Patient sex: F
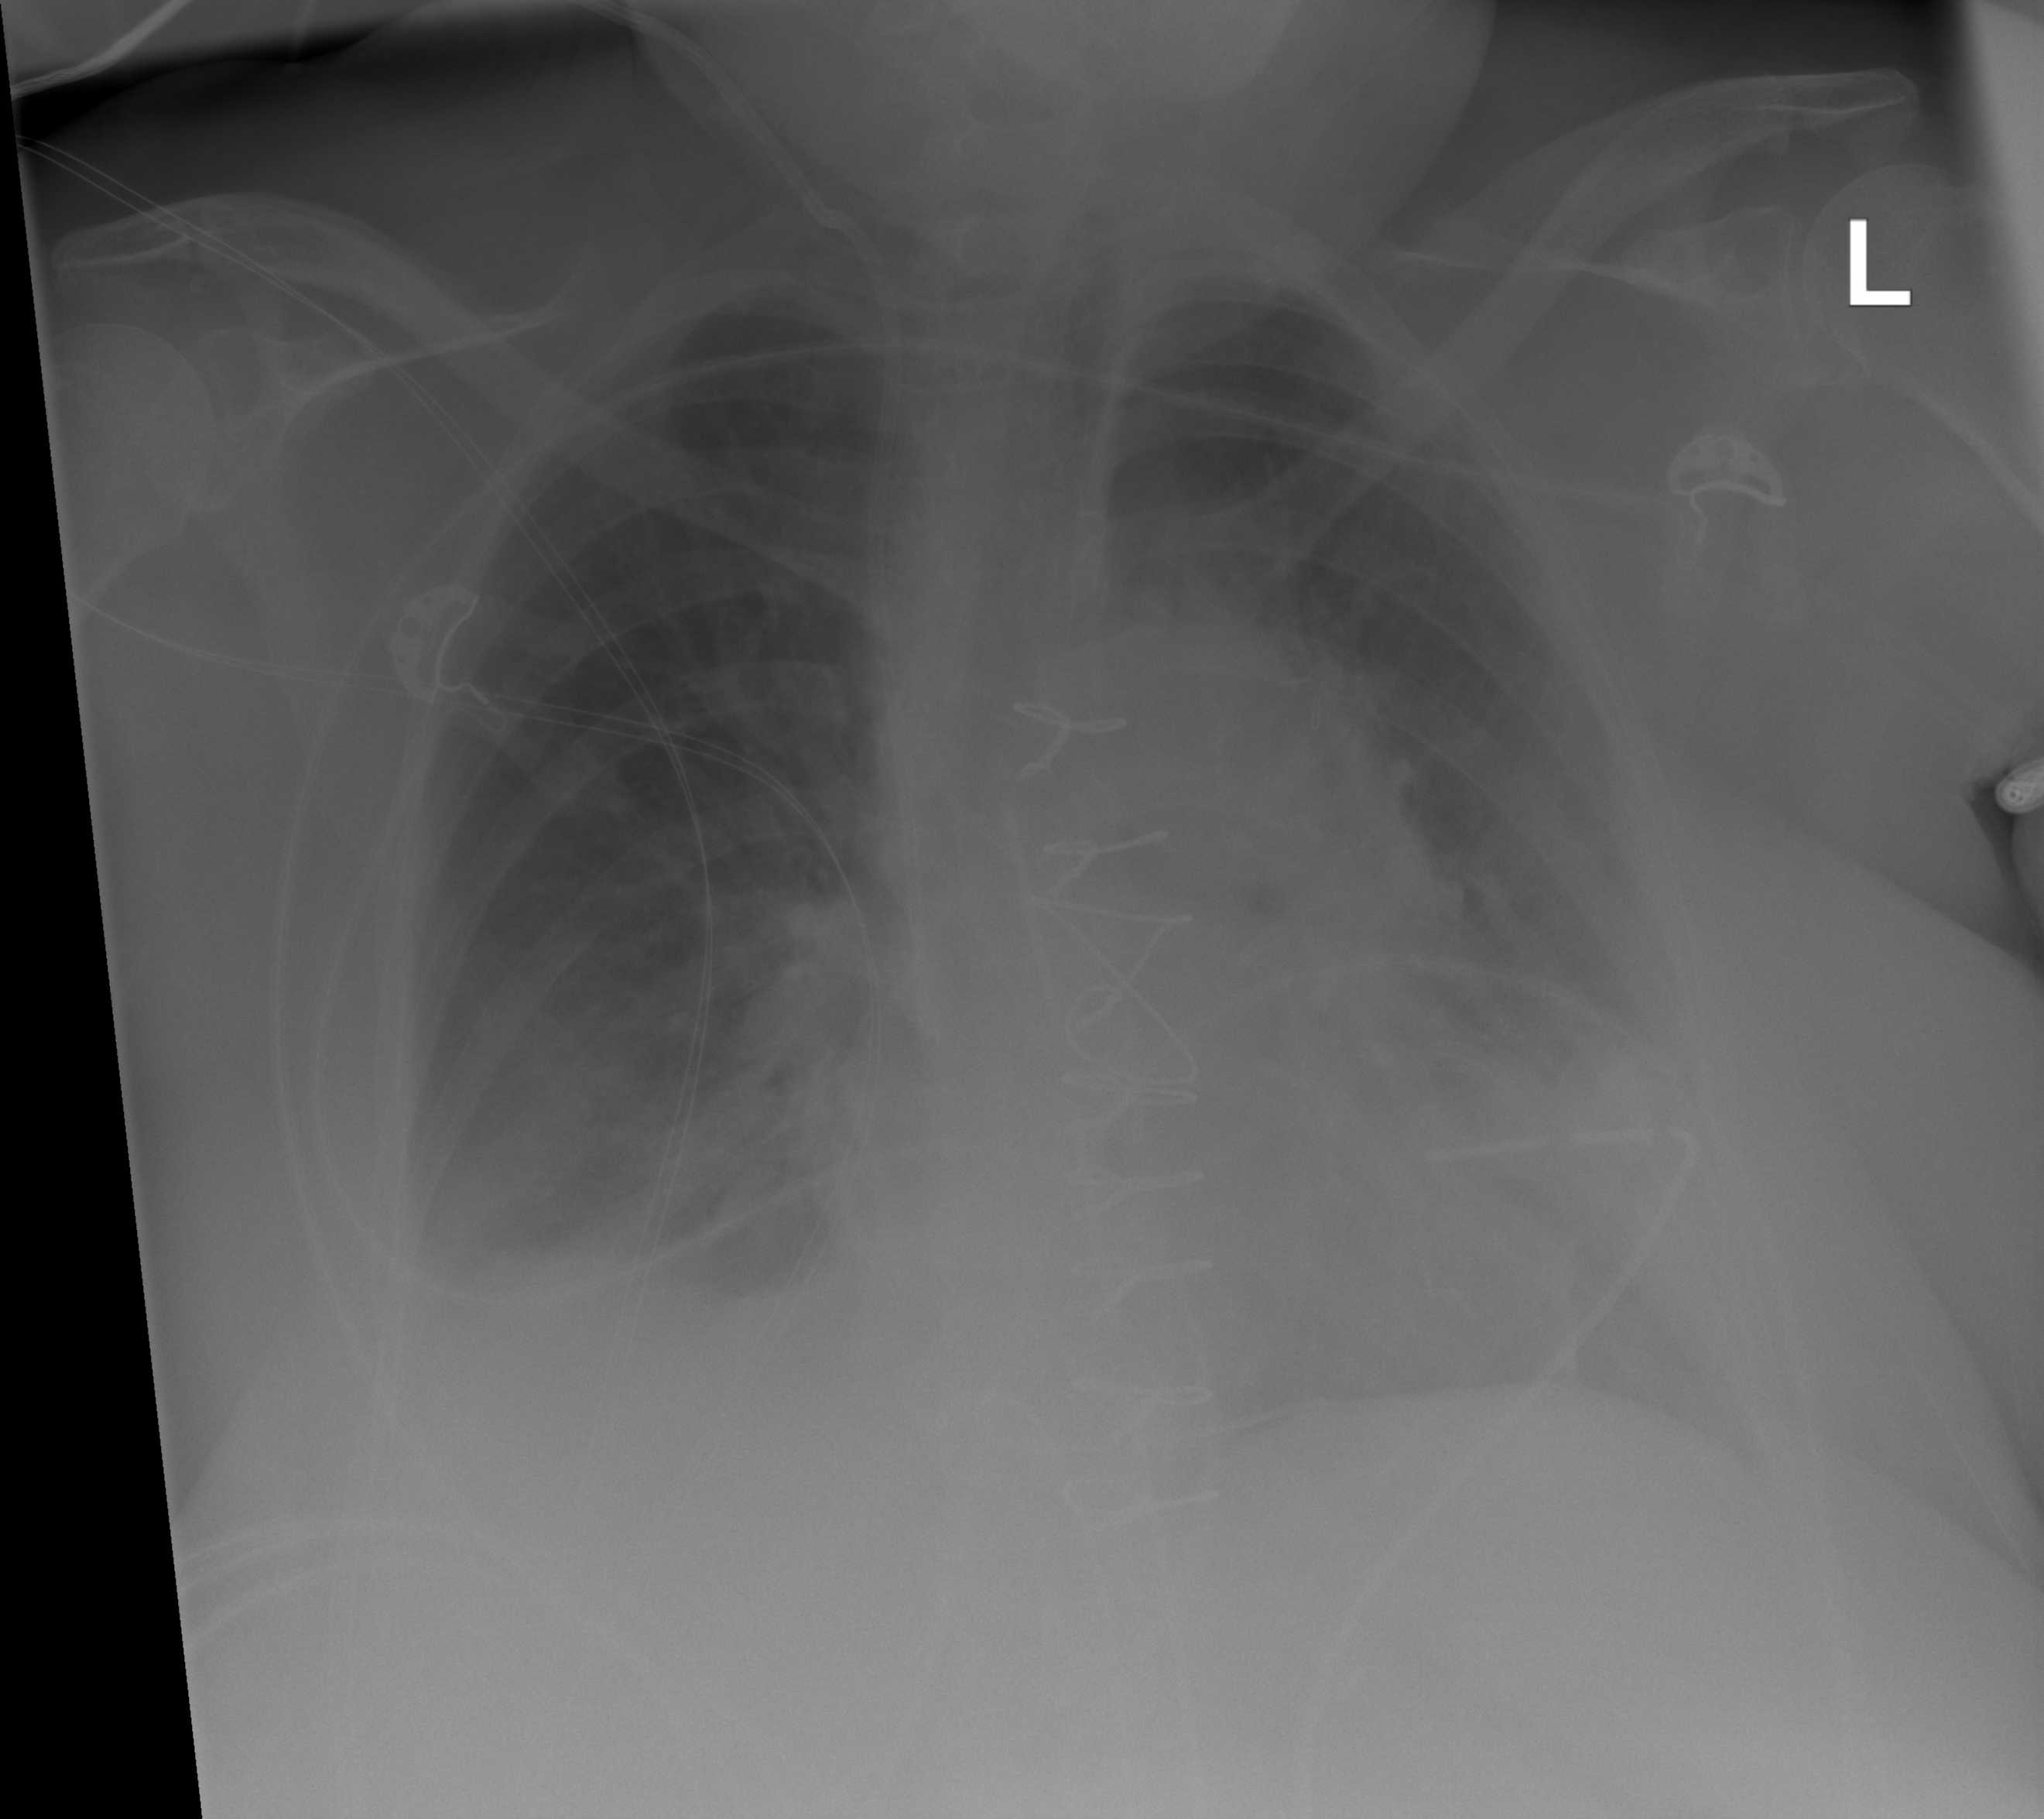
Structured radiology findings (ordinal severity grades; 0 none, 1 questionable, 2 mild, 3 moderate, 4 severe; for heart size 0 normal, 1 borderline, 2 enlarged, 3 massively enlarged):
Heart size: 2
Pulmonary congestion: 0
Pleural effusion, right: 2
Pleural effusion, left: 0
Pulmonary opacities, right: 0
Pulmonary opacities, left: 0
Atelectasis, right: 2
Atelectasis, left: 2